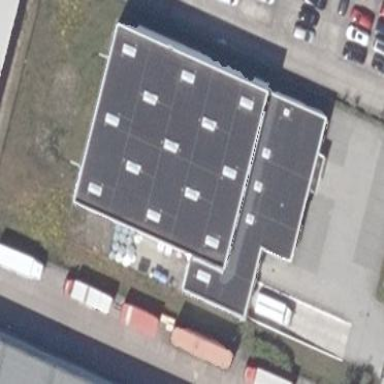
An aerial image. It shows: Commercial building with flat roof. The building appears to be under construction.